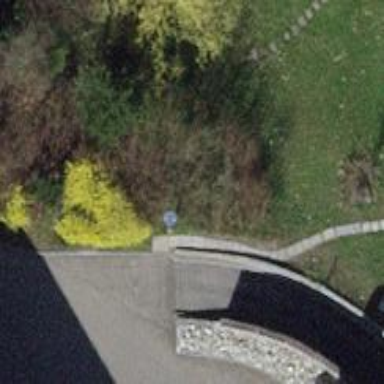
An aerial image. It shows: Path made of concrete plates.